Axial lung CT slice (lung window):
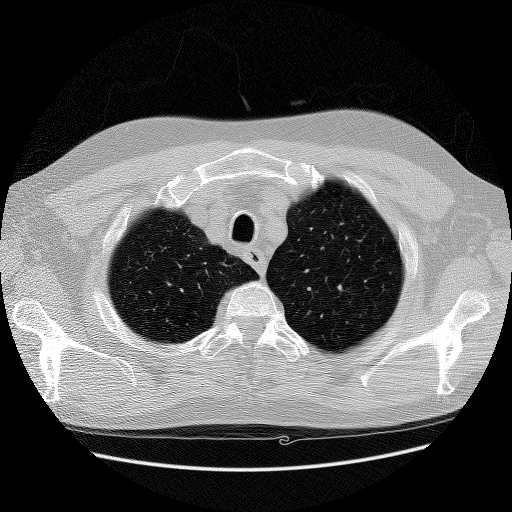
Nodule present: no